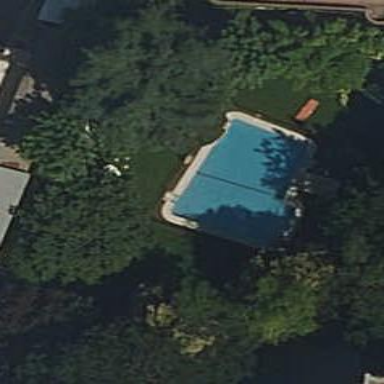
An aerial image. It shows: Swimming pool located in leisure land.